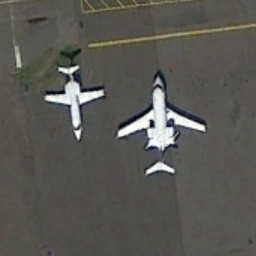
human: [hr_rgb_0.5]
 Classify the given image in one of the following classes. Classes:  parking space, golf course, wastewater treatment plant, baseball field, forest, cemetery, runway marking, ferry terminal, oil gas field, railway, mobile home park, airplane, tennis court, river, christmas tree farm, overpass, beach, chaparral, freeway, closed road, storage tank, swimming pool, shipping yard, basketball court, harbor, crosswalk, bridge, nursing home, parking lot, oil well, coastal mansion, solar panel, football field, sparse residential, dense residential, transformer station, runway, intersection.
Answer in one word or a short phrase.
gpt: airplane